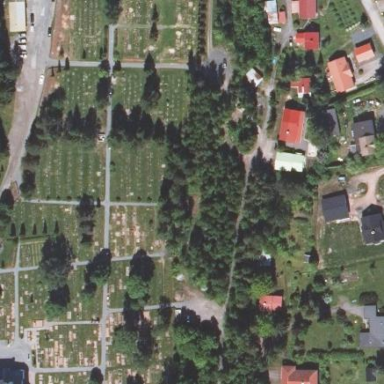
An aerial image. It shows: Cemetery.